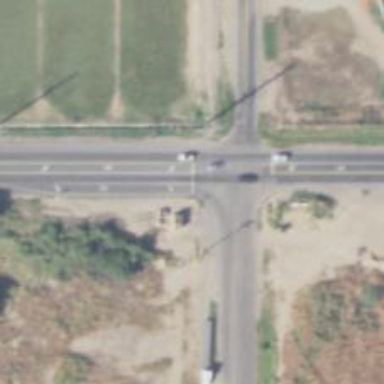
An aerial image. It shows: Solid stop line on the road marking.